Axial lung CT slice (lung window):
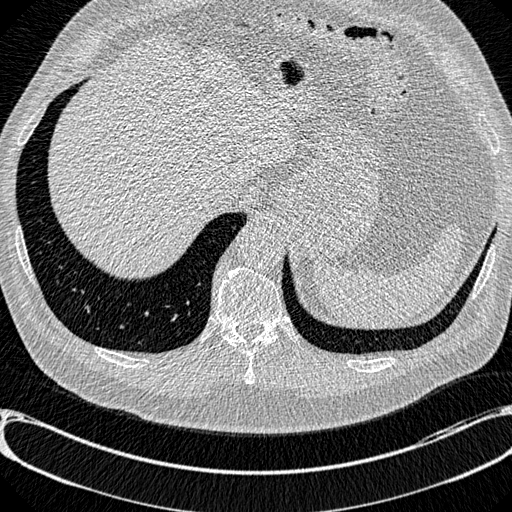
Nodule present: no